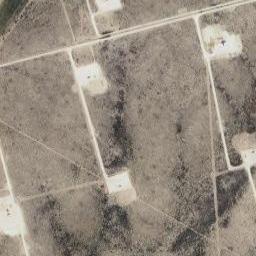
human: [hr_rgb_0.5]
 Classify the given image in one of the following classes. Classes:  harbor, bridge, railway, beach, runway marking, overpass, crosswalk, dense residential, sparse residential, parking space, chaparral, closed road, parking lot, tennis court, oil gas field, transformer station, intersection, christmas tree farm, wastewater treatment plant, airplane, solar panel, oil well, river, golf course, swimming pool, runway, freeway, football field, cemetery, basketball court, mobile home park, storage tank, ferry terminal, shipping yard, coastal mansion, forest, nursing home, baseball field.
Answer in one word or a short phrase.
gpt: oil gas field